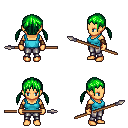
a pixel art fantasy rpg character, female body template, human, tanned skin, teal pirate shirt, metal pants, green twin-tailed hairstyle, cloth bracers, spear, four views (front, back, left, right), 2x2 character sprite sheet, small pixel art, hard edges, no anti-aliasing